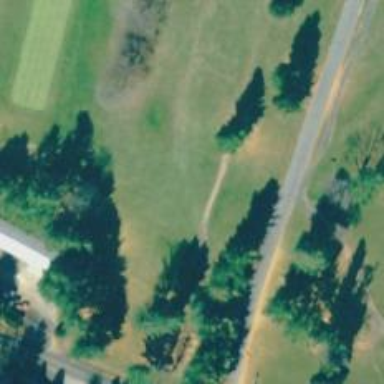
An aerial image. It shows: Golf tee.